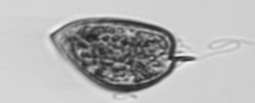
Label: Prorocentrum_micans